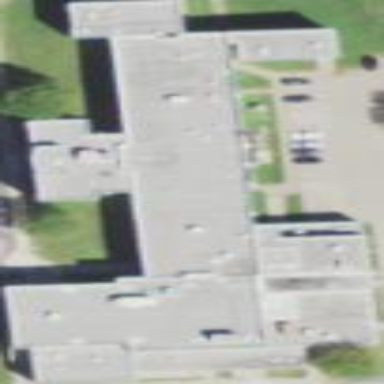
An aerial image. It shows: School building.